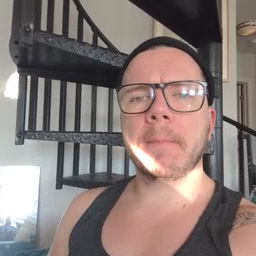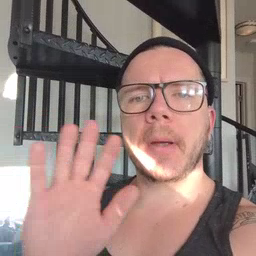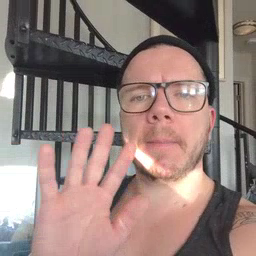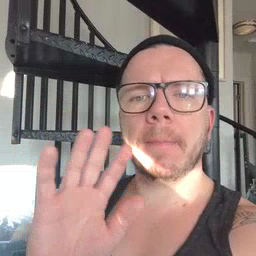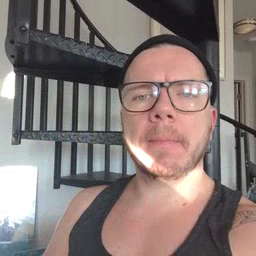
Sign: bye